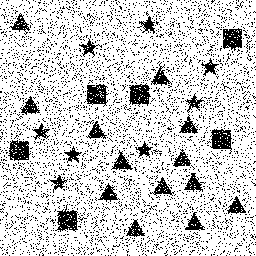
Squares: 6
Triangles: 13
Stars: 8
Total shapes: 27